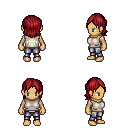
a pixel art fantasy rpg character, female body template, human, tanned skin, white sleeveless shirt, metal pants, brunette long bangs hairstyle, four views (front, back, left, right), 2x2 character sprite sheet, small pixel art, hard edges, no anti-aliasing